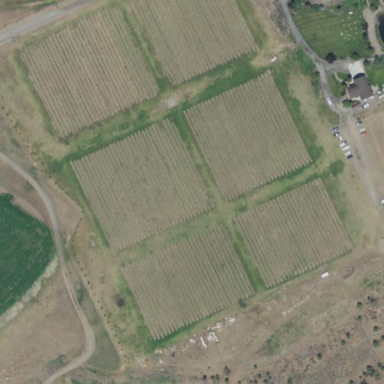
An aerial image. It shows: Vineyard growing grapes.